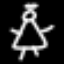
Label: angel